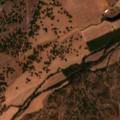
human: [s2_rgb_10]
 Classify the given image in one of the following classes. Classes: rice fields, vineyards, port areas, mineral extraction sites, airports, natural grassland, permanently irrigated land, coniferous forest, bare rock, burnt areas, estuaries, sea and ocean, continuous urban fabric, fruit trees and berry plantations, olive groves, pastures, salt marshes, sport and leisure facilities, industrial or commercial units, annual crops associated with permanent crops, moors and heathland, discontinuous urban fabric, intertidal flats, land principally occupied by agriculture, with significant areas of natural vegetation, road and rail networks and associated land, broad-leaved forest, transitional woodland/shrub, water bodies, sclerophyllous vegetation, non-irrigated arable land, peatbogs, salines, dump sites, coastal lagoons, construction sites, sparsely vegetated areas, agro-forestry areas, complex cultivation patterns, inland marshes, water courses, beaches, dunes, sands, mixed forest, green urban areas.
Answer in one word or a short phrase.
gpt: permanently irrigated land, olive groves, agro-forestry areas, broad-leaved forest